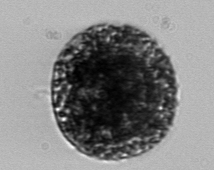
Label: Vicicitus_globosus